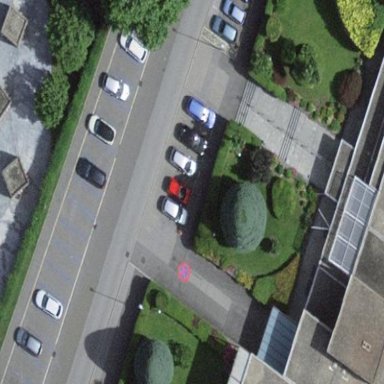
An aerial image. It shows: Parking lane for vehicles.